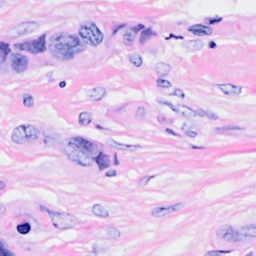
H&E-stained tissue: Breast